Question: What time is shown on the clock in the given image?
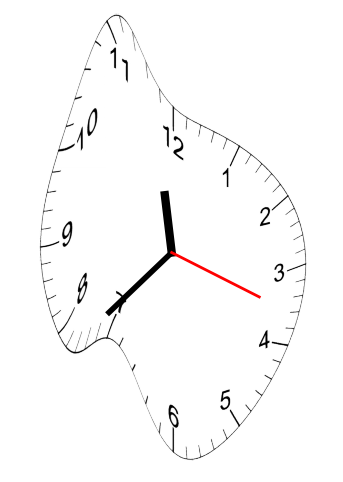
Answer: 11:37:18